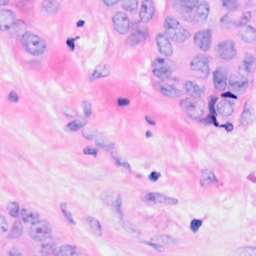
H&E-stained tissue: Breast